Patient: sex F, age 63
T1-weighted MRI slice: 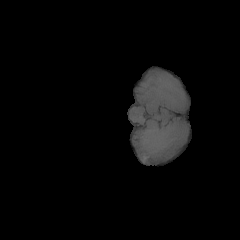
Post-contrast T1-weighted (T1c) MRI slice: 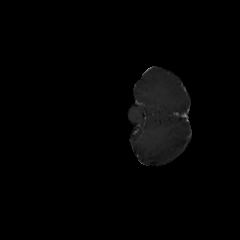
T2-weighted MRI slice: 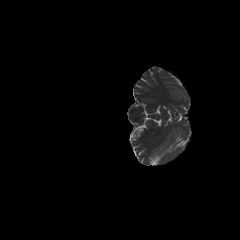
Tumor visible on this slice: no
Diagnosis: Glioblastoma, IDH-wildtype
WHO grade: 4